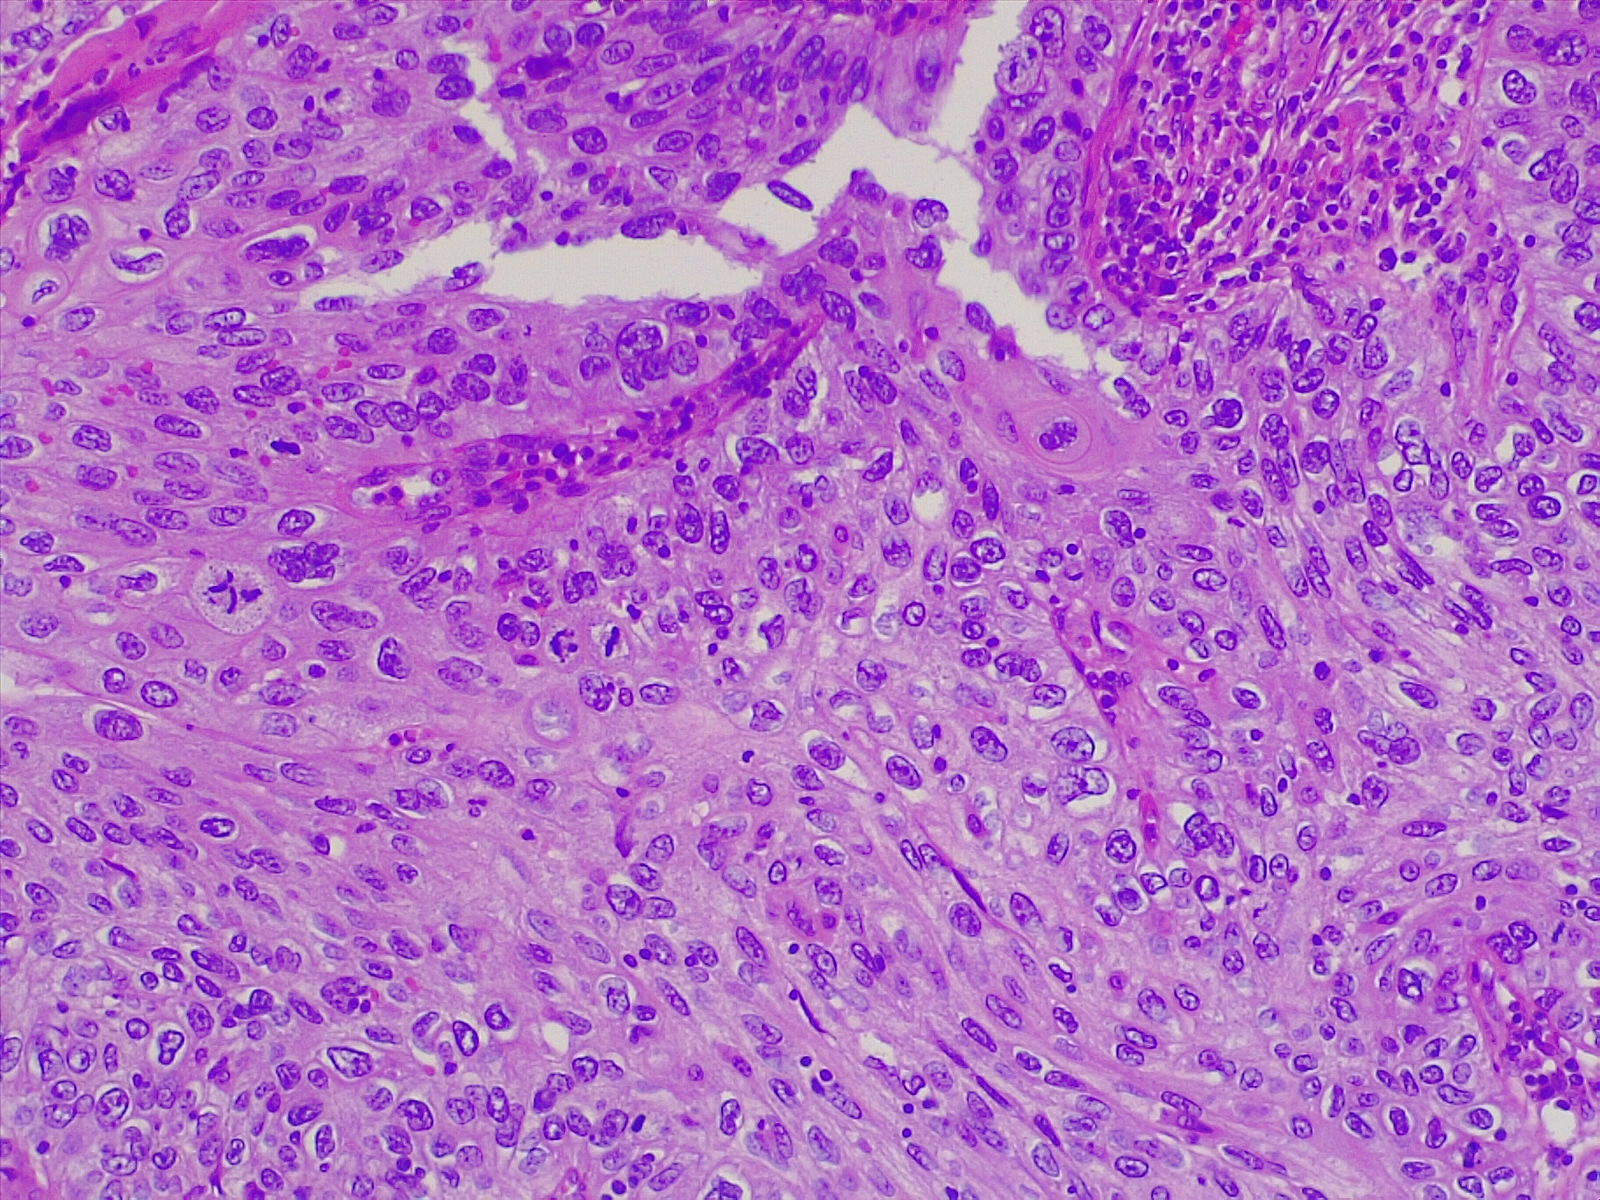
Label: lung squamous cell carcinoma, moderately differentiated